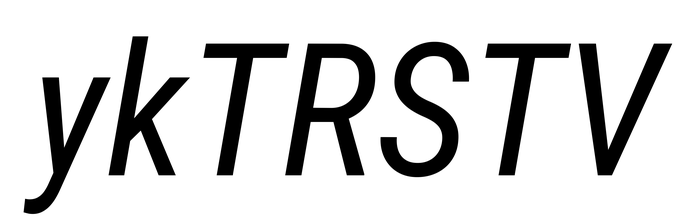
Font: Roboto-Italic_Condensed_Italic